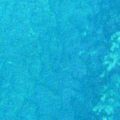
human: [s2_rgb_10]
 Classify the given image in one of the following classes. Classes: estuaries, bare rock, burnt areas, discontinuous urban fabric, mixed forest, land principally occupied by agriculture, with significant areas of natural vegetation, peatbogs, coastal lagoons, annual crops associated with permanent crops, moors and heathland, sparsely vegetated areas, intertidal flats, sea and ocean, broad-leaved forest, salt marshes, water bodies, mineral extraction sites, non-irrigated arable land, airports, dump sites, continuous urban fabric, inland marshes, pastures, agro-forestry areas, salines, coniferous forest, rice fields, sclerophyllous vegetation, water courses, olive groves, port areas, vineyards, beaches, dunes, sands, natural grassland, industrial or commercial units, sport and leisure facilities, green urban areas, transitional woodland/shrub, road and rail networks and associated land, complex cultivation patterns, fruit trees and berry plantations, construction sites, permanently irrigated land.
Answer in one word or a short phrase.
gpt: sea and ocean